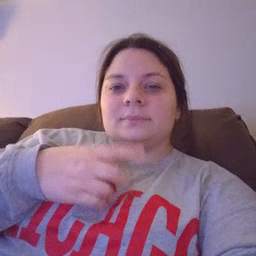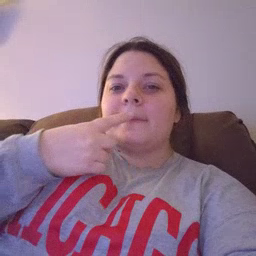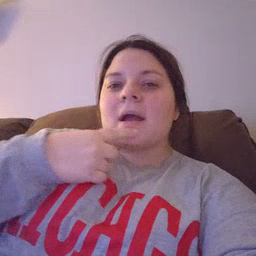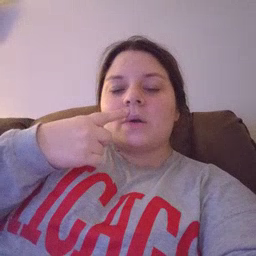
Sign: mouth